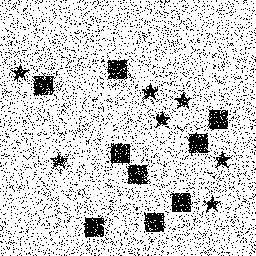
Squares: 9
Triangles: 0
Stars: 7
Total shapes: 16